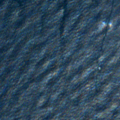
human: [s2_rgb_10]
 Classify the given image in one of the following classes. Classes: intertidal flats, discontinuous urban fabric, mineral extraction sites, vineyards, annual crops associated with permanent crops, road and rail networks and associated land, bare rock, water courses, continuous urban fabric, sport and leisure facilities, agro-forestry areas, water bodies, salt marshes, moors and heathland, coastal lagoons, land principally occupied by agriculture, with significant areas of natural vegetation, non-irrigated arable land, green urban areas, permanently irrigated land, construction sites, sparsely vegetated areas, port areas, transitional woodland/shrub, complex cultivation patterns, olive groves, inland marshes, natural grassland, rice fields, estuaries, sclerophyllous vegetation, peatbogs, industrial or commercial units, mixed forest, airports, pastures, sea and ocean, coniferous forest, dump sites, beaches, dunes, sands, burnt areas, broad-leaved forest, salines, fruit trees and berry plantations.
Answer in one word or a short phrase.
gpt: sea and ocean